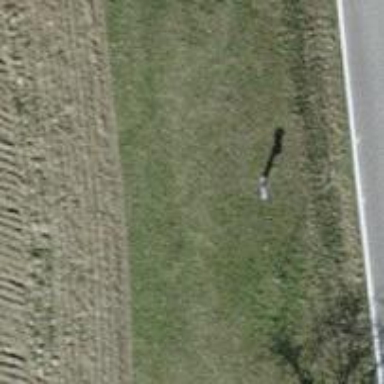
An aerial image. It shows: Wayside cross with historic significance.